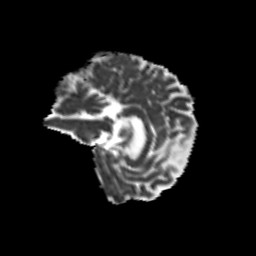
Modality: MD
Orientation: sagittal
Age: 45
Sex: male
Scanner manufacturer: siemens
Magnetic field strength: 3 T
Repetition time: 8.6 s
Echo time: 0.095 s